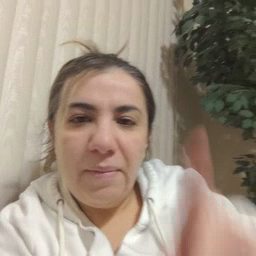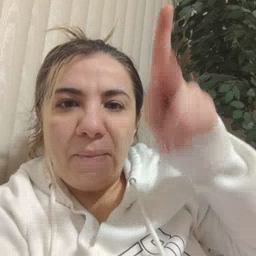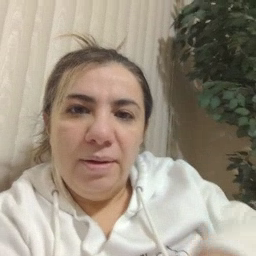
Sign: person